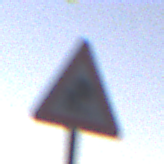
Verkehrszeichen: UnzureichendesLichtraumprofil
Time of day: Dusk
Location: Outdoor (Nature)
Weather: Clear
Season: NotSpecified
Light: Natural